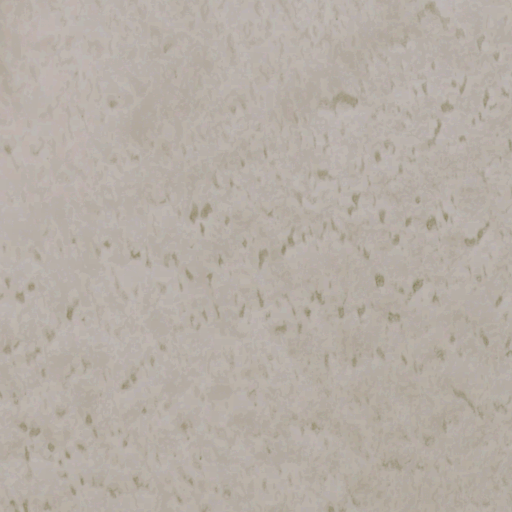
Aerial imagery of valley in Nevada named Spring Valley containing shrub and barren land